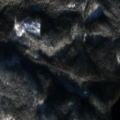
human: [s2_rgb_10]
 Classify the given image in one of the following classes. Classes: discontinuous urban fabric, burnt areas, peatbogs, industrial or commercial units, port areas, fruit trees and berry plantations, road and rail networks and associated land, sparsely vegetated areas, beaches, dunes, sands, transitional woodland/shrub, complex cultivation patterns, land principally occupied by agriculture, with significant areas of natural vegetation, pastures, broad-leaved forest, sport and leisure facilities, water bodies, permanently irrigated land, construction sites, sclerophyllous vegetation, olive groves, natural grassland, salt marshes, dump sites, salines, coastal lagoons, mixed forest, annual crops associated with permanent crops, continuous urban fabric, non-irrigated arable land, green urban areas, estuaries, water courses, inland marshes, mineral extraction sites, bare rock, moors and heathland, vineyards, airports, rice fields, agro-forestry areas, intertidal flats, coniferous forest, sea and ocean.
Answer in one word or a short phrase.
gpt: coniferous forest, mixed forest, water bodies